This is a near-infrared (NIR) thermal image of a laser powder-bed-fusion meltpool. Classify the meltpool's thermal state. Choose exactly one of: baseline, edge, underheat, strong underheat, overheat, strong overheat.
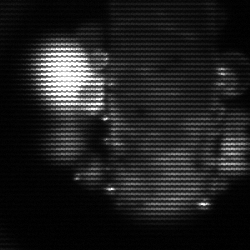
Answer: strong underheat